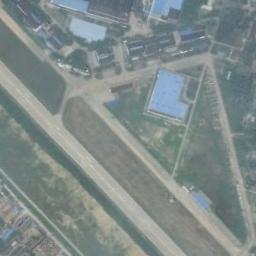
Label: airport